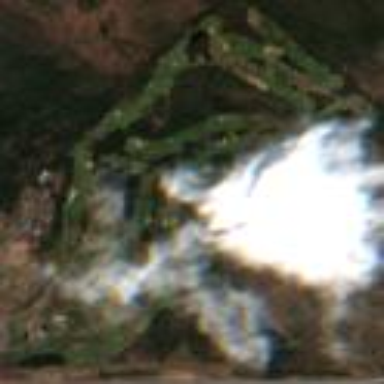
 perfect for leisure and sport activities."